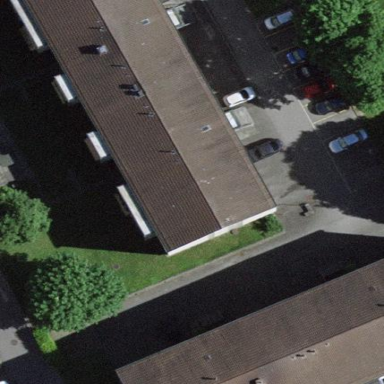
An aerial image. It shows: View of apartment building.